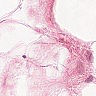
Metastatic tissue present: no